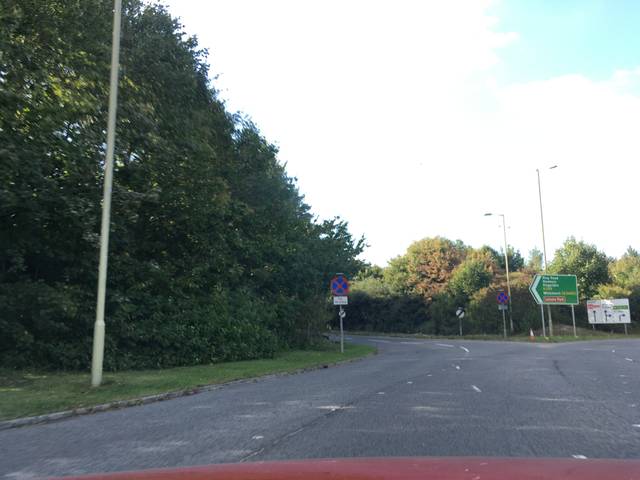
Region: United Kingdom
Coordinates: 51.277, -1.102